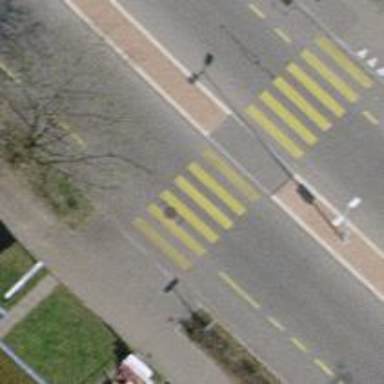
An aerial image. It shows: Uncontrolled zebra crossing with pedestrian island.